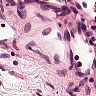
Metastatic tissue present: no